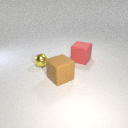
large brown rubber cube in front of small yellow metal sphere